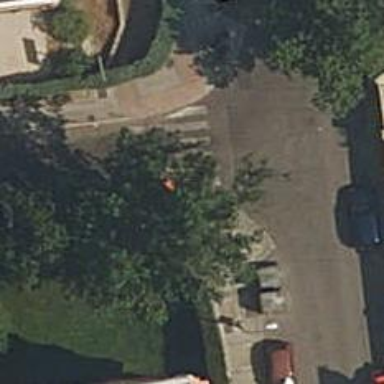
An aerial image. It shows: Sidewalk along the footway.